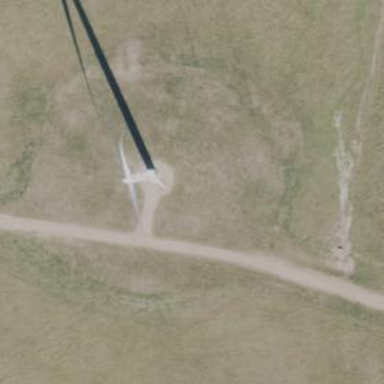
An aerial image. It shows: Wind generator powered by wind. The generator type is horizontal axis and it uses wind turbines.